Interaction volume radius: 10 \u00c5
Interaction volume height: 25 \u00c5
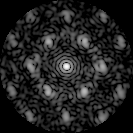
Disorder parameter: 0.5309